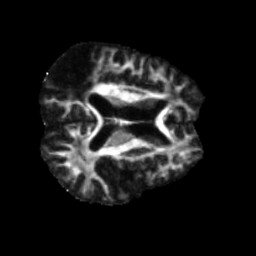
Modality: FA
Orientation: axial
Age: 68
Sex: male
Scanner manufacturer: siemens
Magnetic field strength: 3 T
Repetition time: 5.47 s
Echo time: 0.0854 s